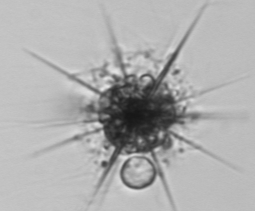
Label: Acantharia